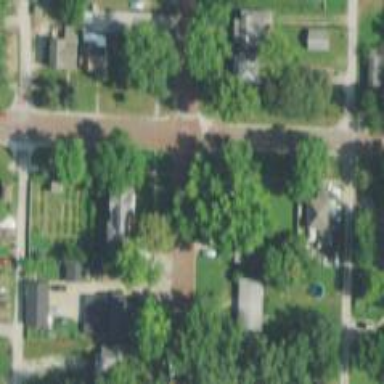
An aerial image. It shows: Residential road.